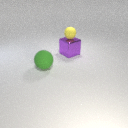
large purple metal cube below small yellow rubber sphere